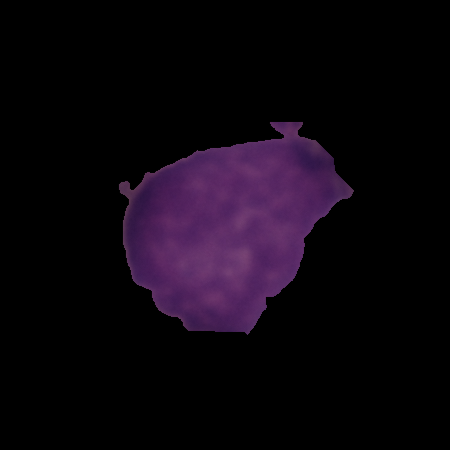
Label: healthy